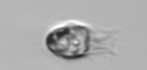
Label: Balanion